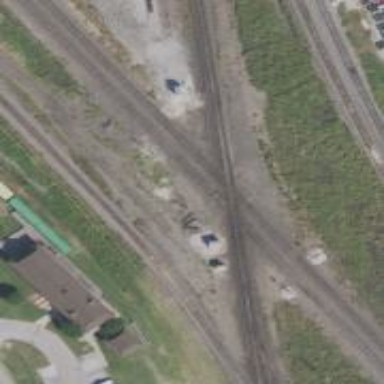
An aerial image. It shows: Railway crossing.